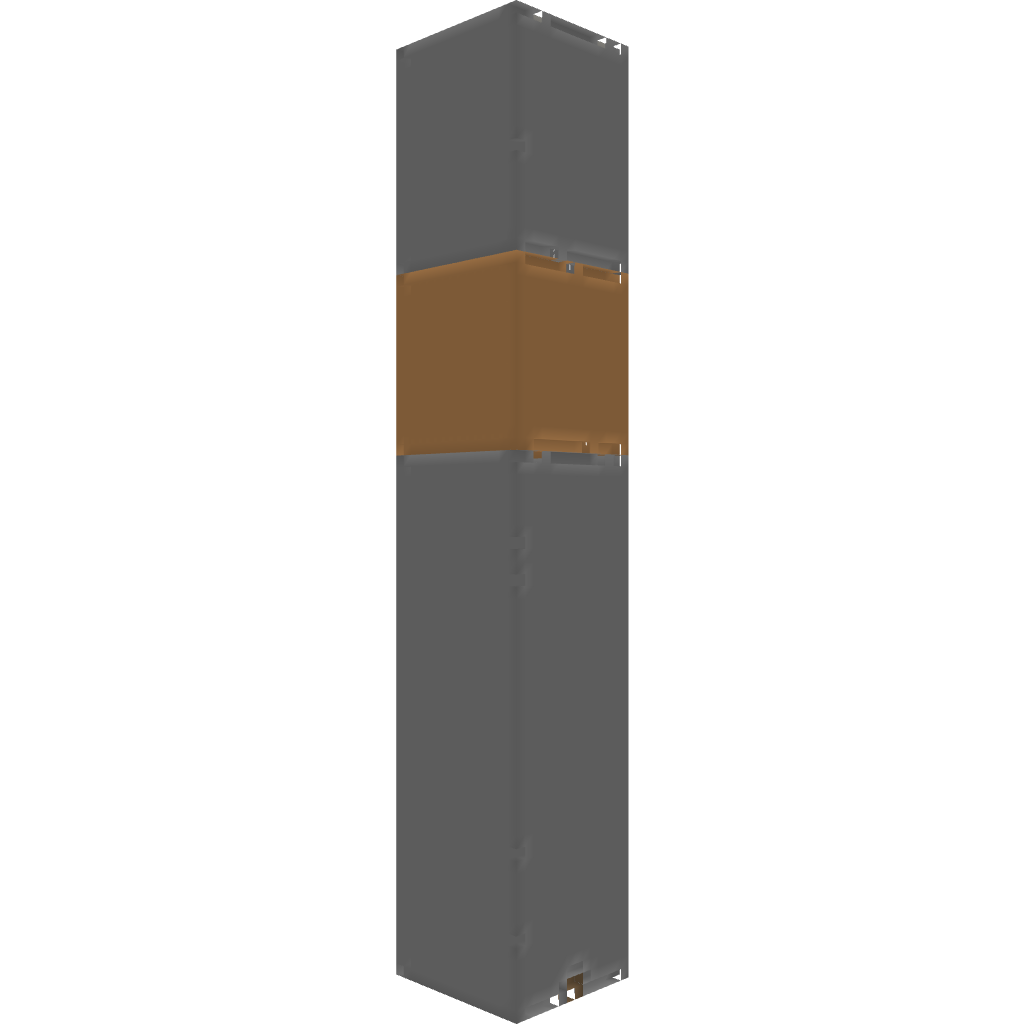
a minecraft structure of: Glostone tower